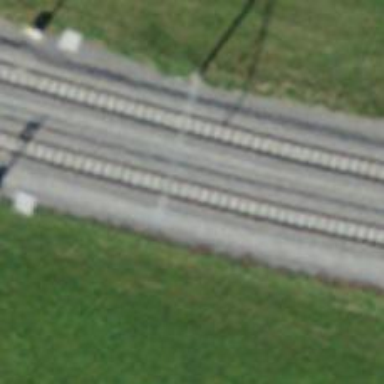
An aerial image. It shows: Narrow-gauge railway with 1 track. The tracks are electrified with contact line.